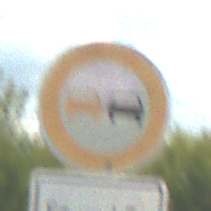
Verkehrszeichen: Ueberholverbot
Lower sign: ZeitangabenMitBeschraenkungAufWochentage8
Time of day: Midday
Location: Outdoor (Suburban)
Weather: PartlyCloudy
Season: Summer
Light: Natural